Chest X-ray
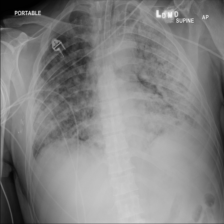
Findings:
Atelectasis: negative
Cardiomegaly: negative
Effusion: negative
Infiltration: positive
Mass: negative
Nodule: negative
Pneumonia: negative
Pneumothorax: negative
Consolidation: negative
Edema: negative
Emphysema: negative
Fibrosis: negative
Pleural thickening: negative
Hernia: negative